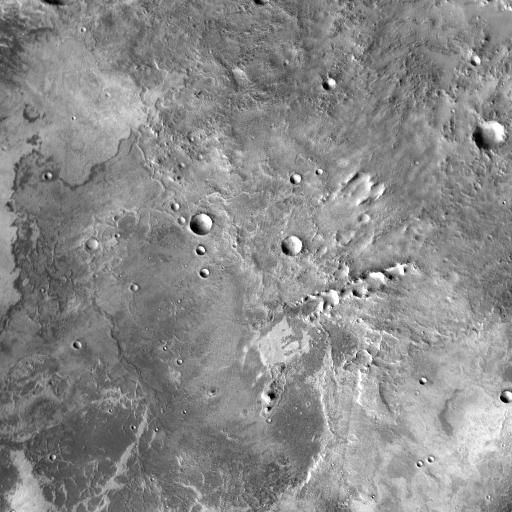
Crater classes present: Background, Other, Buried, Secondary